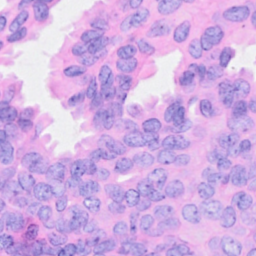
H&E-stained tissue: Breast